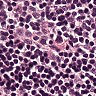
Metastatic tissue present: no